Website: home-depot
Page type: store-pickup
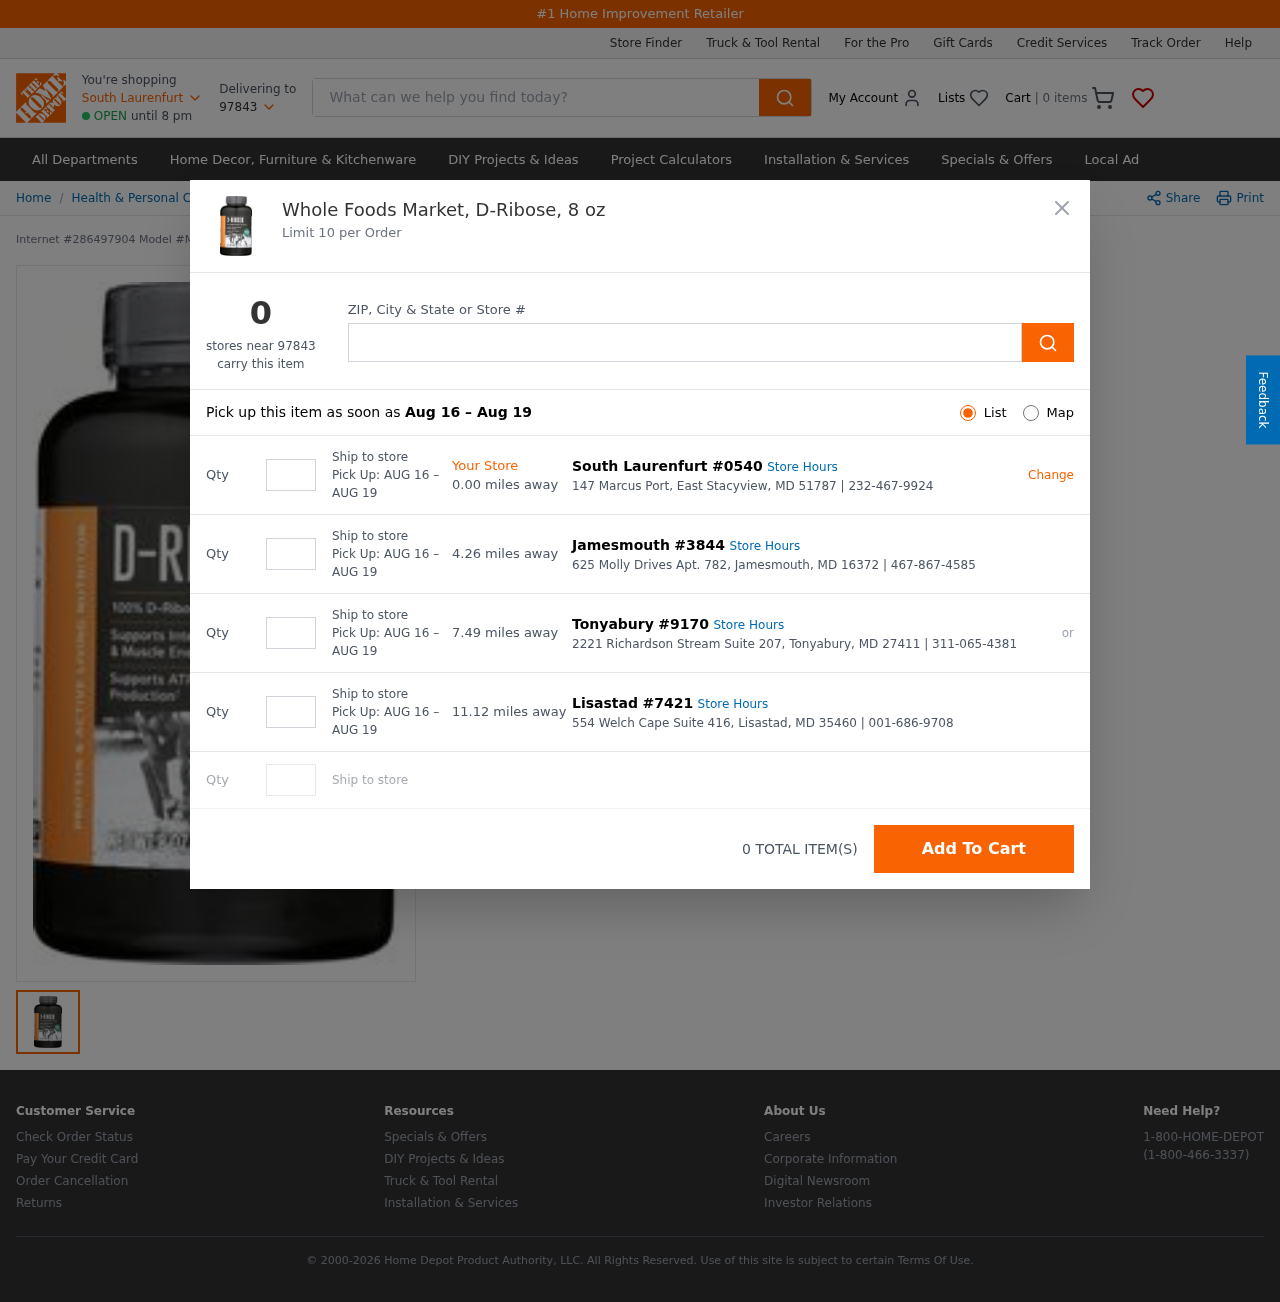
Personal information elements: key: PII_CITY
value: South Laurenfurt
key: PII_LOCATION1_CITY_STATE_ZIP
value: East Stacyview, MD 51787
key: PII_LOCATION1_STREET
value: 147 Marcus Port
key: PII_LOCATION2_CITY
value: Jamesmouth
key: PII_LOCATION2_CITY_STATE_ZIP
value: Jamesmouth, MD 16372
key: PII_LOCATION2_STREET
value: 625 Molly Drives Apt. 782
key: PII_LOCATION3_CITY
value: Tonyabury
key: PII_LOCATION3_CITY_STATE_ZIP
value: Tonyabury, MD 27411
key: PII_LOCATION3_STREET
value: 2221 Richardson Stream Suite 207
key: PII_LOCATION4_CITY
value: Lisastad
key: PII_LOCATION4_CITY_STATE_ZIP
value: Lisastad, MD 35460
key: PII_LOCATION4_STREET
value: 554 Welch Cape Suite 416
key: PII_POSTCODE
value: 97843
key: PII_LOCATION1_PHONE
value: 232-467-9924
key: PII_LOCATION2_PHONE
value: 467-867-4585
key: PII_LOCATION3_PHONE
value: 311-065-4381
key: PII_LOCATION4_PHONE
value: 001-686-9708
Product elements: key: PRODUCT1_BREADCRUMB
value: Health & Personal Care
Vitamins & Dietary Supplements
Sports Nutrition
Energy Supplements
D-Ribose
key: PRODUCT1_NAME
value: Whole Foods Market, D-Ribose, 8 oz
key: PRODUCT_INTERNET_NUMBER
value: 286497904
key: PRODUCT_MODEL_NUMBER
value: MW_OHW746510
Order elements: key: ORDER_NUM_ITEMS
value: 0
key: ORDER_PICKUP_DATE_RANGE
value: AUG 16 – AUG 19
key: ORDER_PICKUP_DATE_RANGE
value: Aug 16 – Aug 19
Search elements: key: HEADER_SEARCH
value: What can we help you find today?
Other elements: key: STORE1_DISTANCE
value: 0.00
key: STORE1_NUMBER
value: #0540
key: STORE2_DISTANCE
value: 4.26
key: STORE2_NUMBER
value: #3844
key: STORE3_DISTANCE
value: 7.49
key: STORE3_NUMBER
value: #9170
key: STORE4_DISTANCE
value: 11.12
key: STORE4_NUMBER
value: #7421